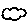
Label: cloud